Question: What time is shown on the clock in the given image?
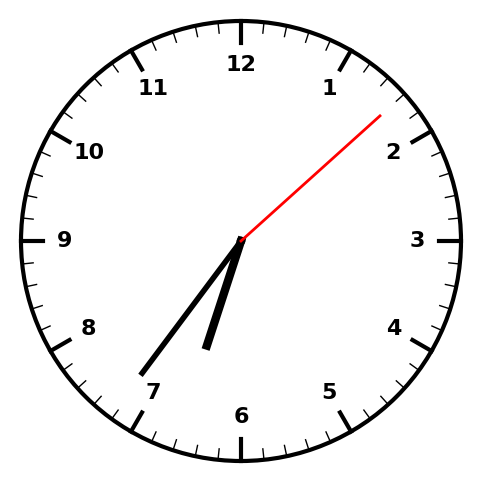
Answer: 06:36:08